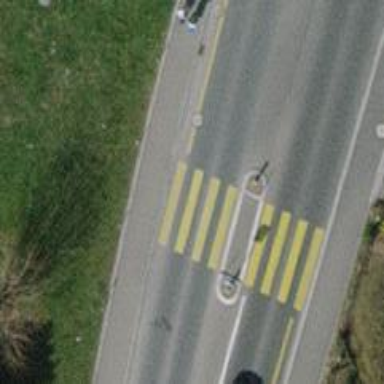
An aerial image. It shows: Zebra crossing on the road.